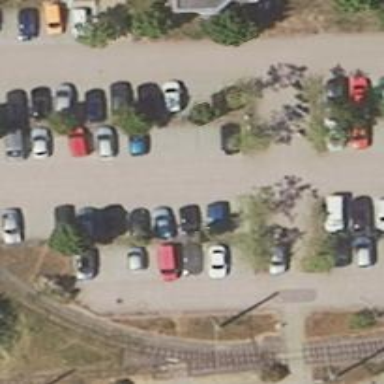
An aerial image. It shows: Parking area with paving stones surface.